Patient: sex F, age 53
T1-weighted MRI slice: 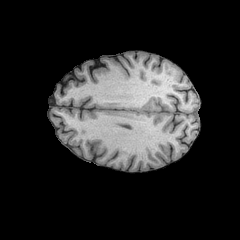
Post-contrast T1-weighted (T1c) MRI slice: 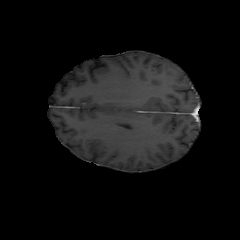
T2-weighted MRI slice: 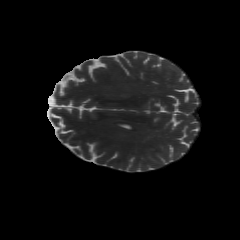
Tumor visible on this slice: no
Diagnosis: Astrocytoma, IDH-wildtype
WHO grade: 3